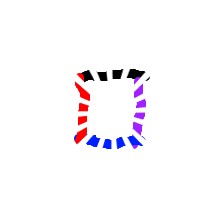
Shape: square